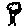
Label: tree